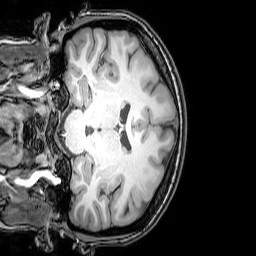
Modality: T1w
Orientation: coronal
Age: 23
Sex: female
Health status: healthy
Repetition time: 0.081 s
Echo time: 0.037 s